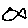
Label: fish